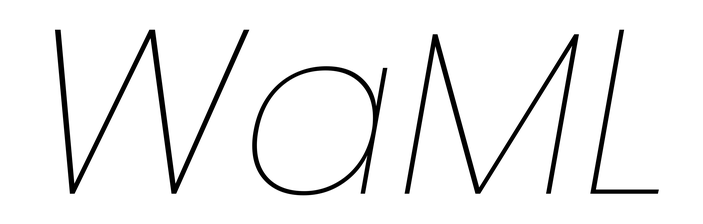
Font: Poppins-ThinItalic